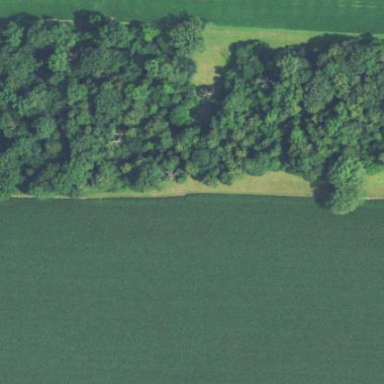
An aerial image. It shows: Serene woodland landscape.